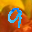
Label: 9